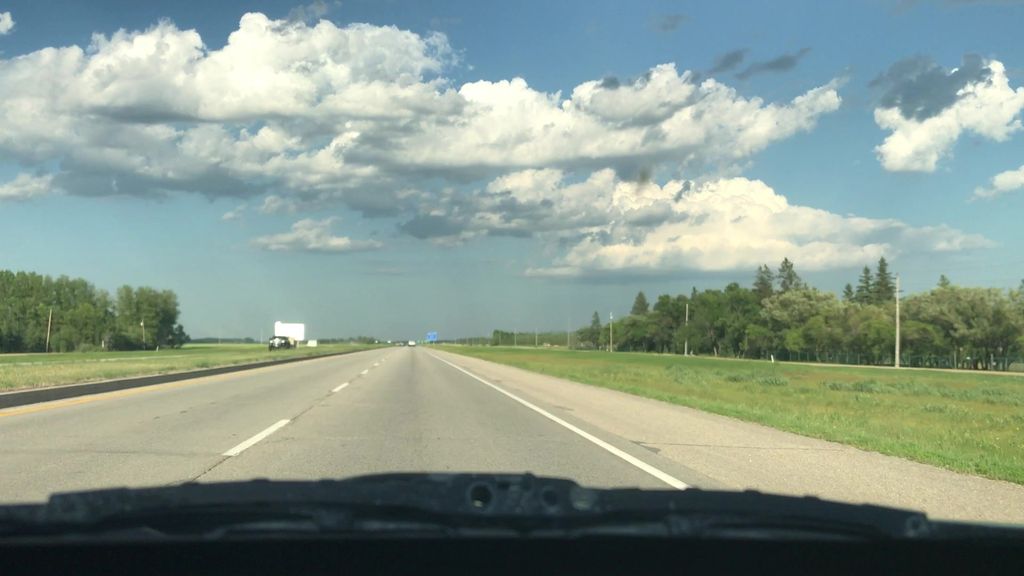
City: winnipeg